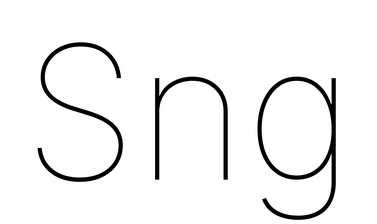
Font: Inter_Thin